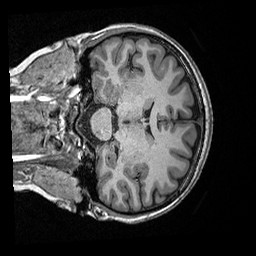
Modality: T1w
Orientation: coronal
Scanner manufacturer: ge
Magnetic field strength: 3 T
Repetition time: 2.349 s
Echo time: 0.002968 s